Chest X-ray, PA view. Patient: 47 years old, sex M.
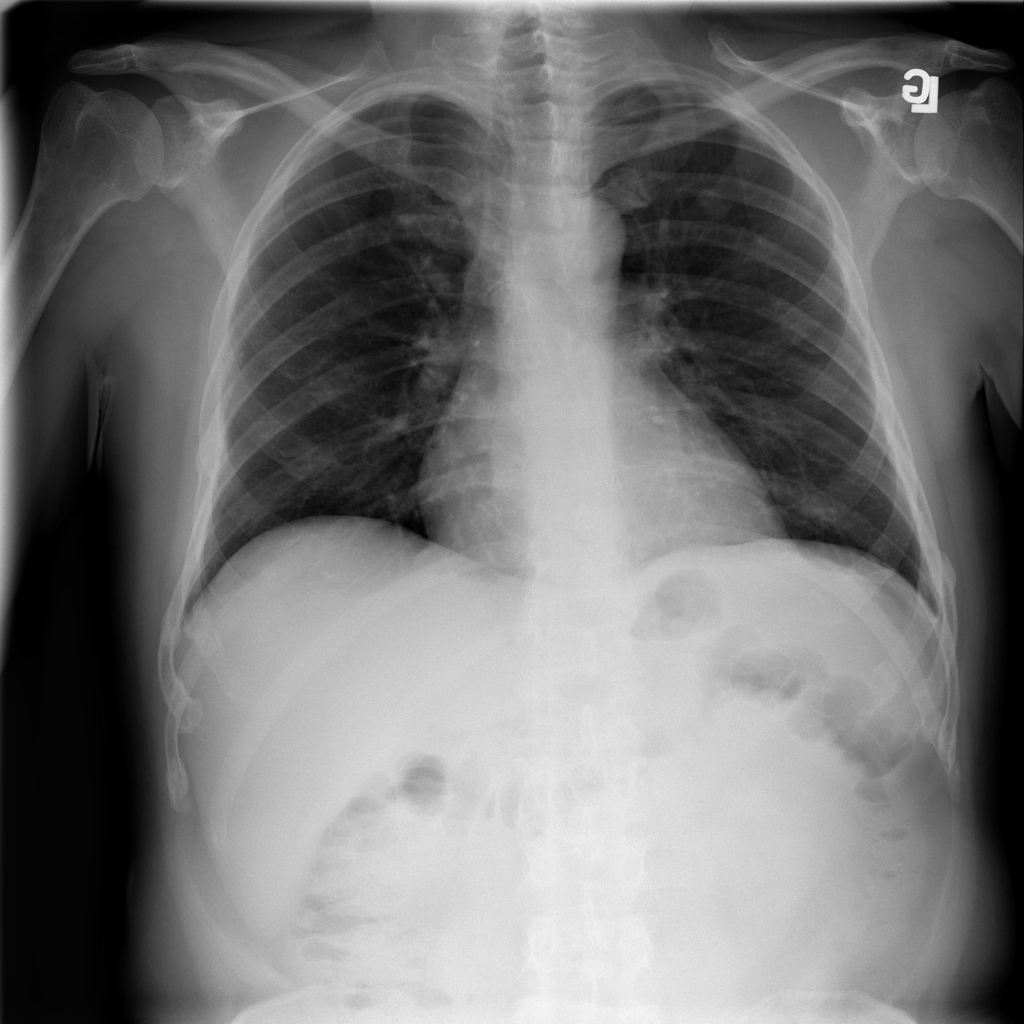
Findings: No Finding